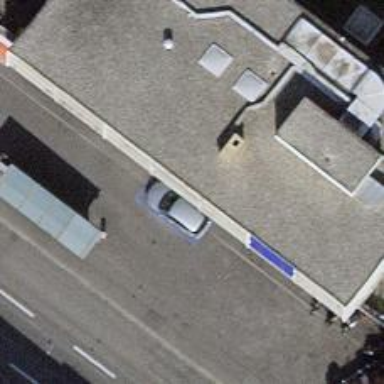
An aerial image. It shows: Beauty shop.